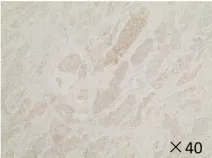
Histopathology and immunohistochemistry of the patient. (A, D), H&E stain.
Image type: pathology (immunostaining)